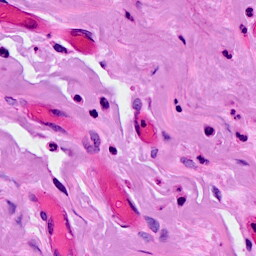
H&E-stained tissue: Breast